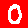
Digit: 0